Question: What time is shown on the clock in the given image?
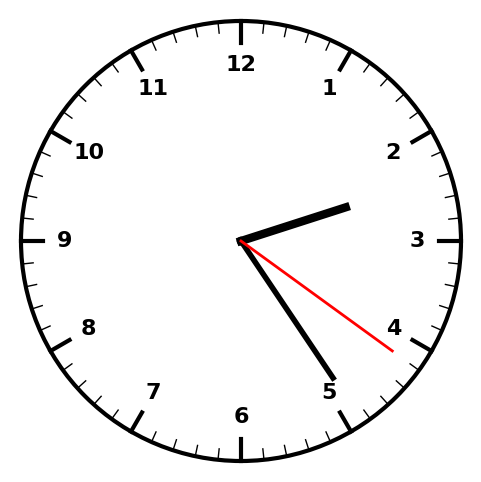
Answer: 02:24:21